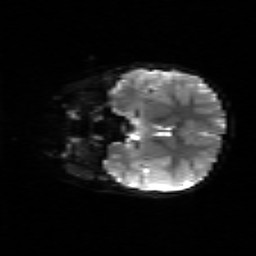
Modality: sbref
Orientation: coronal
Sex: female
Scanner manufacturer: siemens
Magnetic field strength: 3 T
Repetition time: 5 s
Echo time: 0.071 s